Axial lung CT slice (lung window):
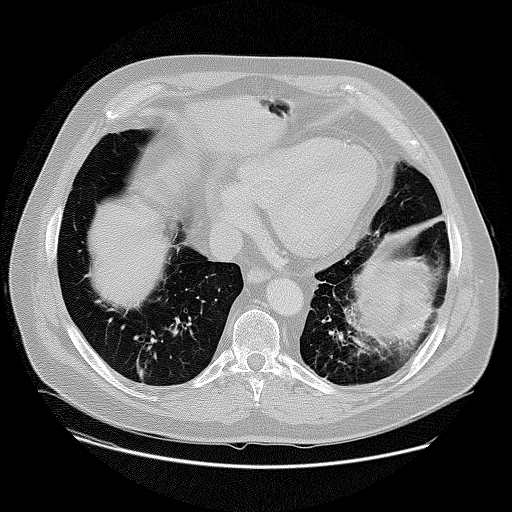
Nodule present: no